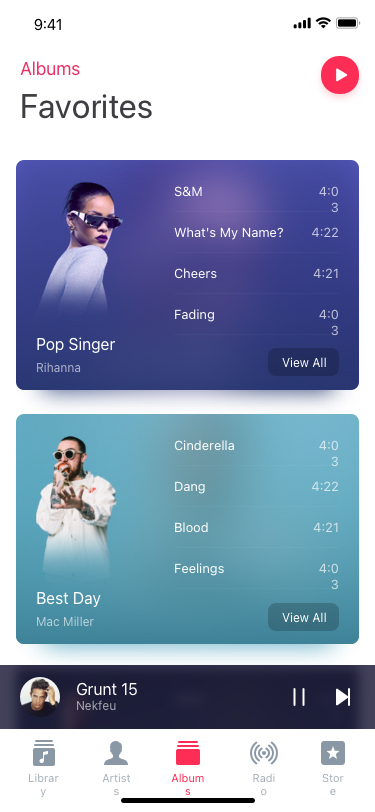
Text in this UI design:
View All
Rihanna
Pop Singer
View All
Mac Miller
Best Day
Library
Artists
Albums
Radio
Store